Question: I've migrated 3 old projects on a Win2003server to a Win2008R2 server (saying goodbye to IIS 6, VS2008, and Visual SourceSafe!). This Visual Studio 2012 solution with the 3 projects compiles and runs OK but I need to make some minor changes. Before I do much more, I am trying to add these projects to "source control" (TFS 14.0 with a local workspace). Two projects were added without problems. The 3rd project won't allow some items to be added to the team project folder and gives this message:
The local path of this old classic ASP project is D:\Projects\MortgageDataWeb\MDS and one of the subfolders is named and within that are dozens of files beginning with a in the filename and the filetype is .
I've done lots of research on this error message and I am deducing that the filenames and folder names in this project cannot begin with (nor contain??) any dollar signs. Most every explanation points at something about "Build Definitions" and Workflow 4.0 issues which I don't really understand.
The code was written about 9 years ago and I would be very reluctant to attempt global source code changes to hack out the offending $ from the item names.
Is there anything simple I could do to get this project added to TFS so I can move forward with my minor changes and be able to track things with TF version control? I'm not ready to need full-blown ALCM features (just want to view pending changes, check in, compare differences, etc.).
Regarding versions of TFS, I followed advice from here:
<URL>
Included there is a question about how to find version:
A: From a web browser and for an on-premises TFS, enter the following address: 'http://ServerName:8080/tfs/_home/About.'
For Visual Studio Online, enter the following address: 'http://AccountName.visualstudio.com/_home/About'.
So, I did this on my development server and got this which looks like 14 to me:

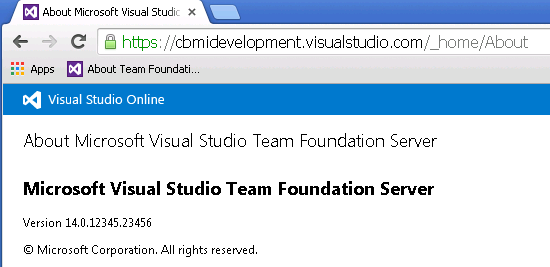
Answer: The message in the exception is correct. Per <URL>:
> Most names in Team Foundation version control cannot begin or end with spaces or tabs. Any character can be used for names or labels, except...A dollar sign ($) cannot be the first character in a file name.
There is not a workaround. You cannot place files with those names in TFVC.